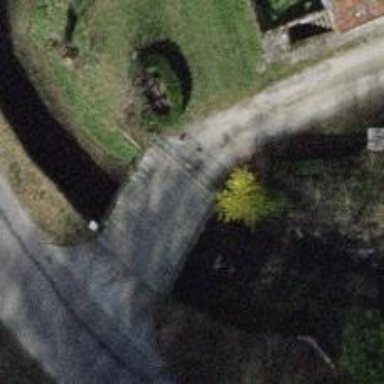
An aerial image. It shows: Driveway.